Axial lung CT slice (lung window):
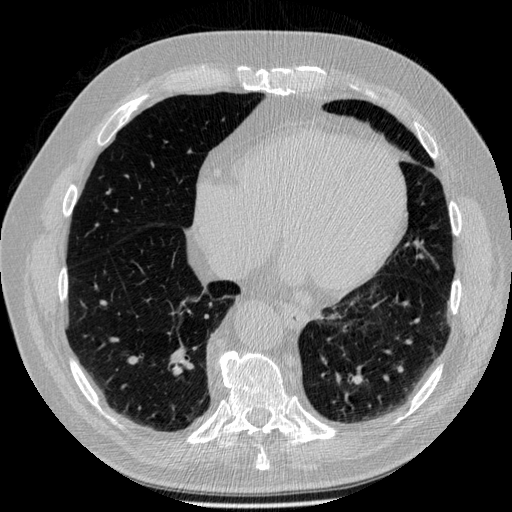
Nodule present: no